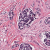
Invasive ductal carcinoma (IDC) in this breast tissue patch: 1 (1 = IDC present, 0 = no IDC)